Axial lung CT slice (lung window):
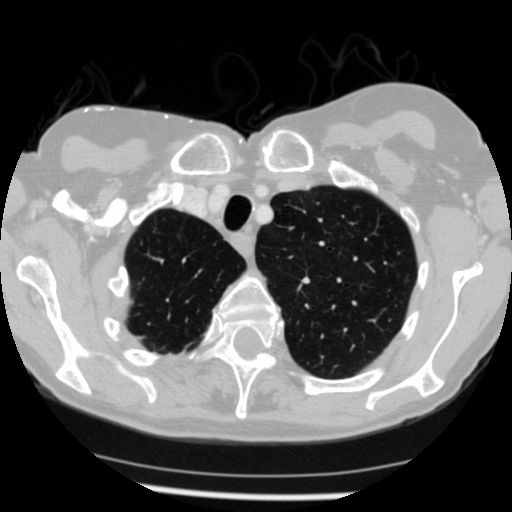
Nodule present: no